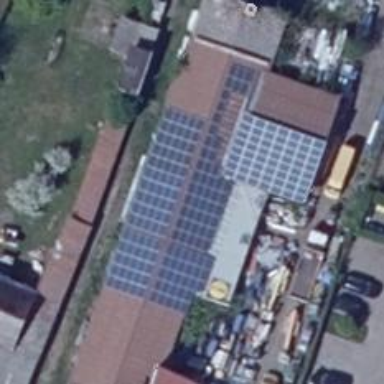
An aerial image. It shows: Small solar photovoltaic panel generator is producing electricity.